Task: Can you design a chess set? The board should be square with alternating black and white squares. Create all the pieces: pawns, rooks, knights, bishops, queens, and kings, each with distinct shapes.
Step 4455:
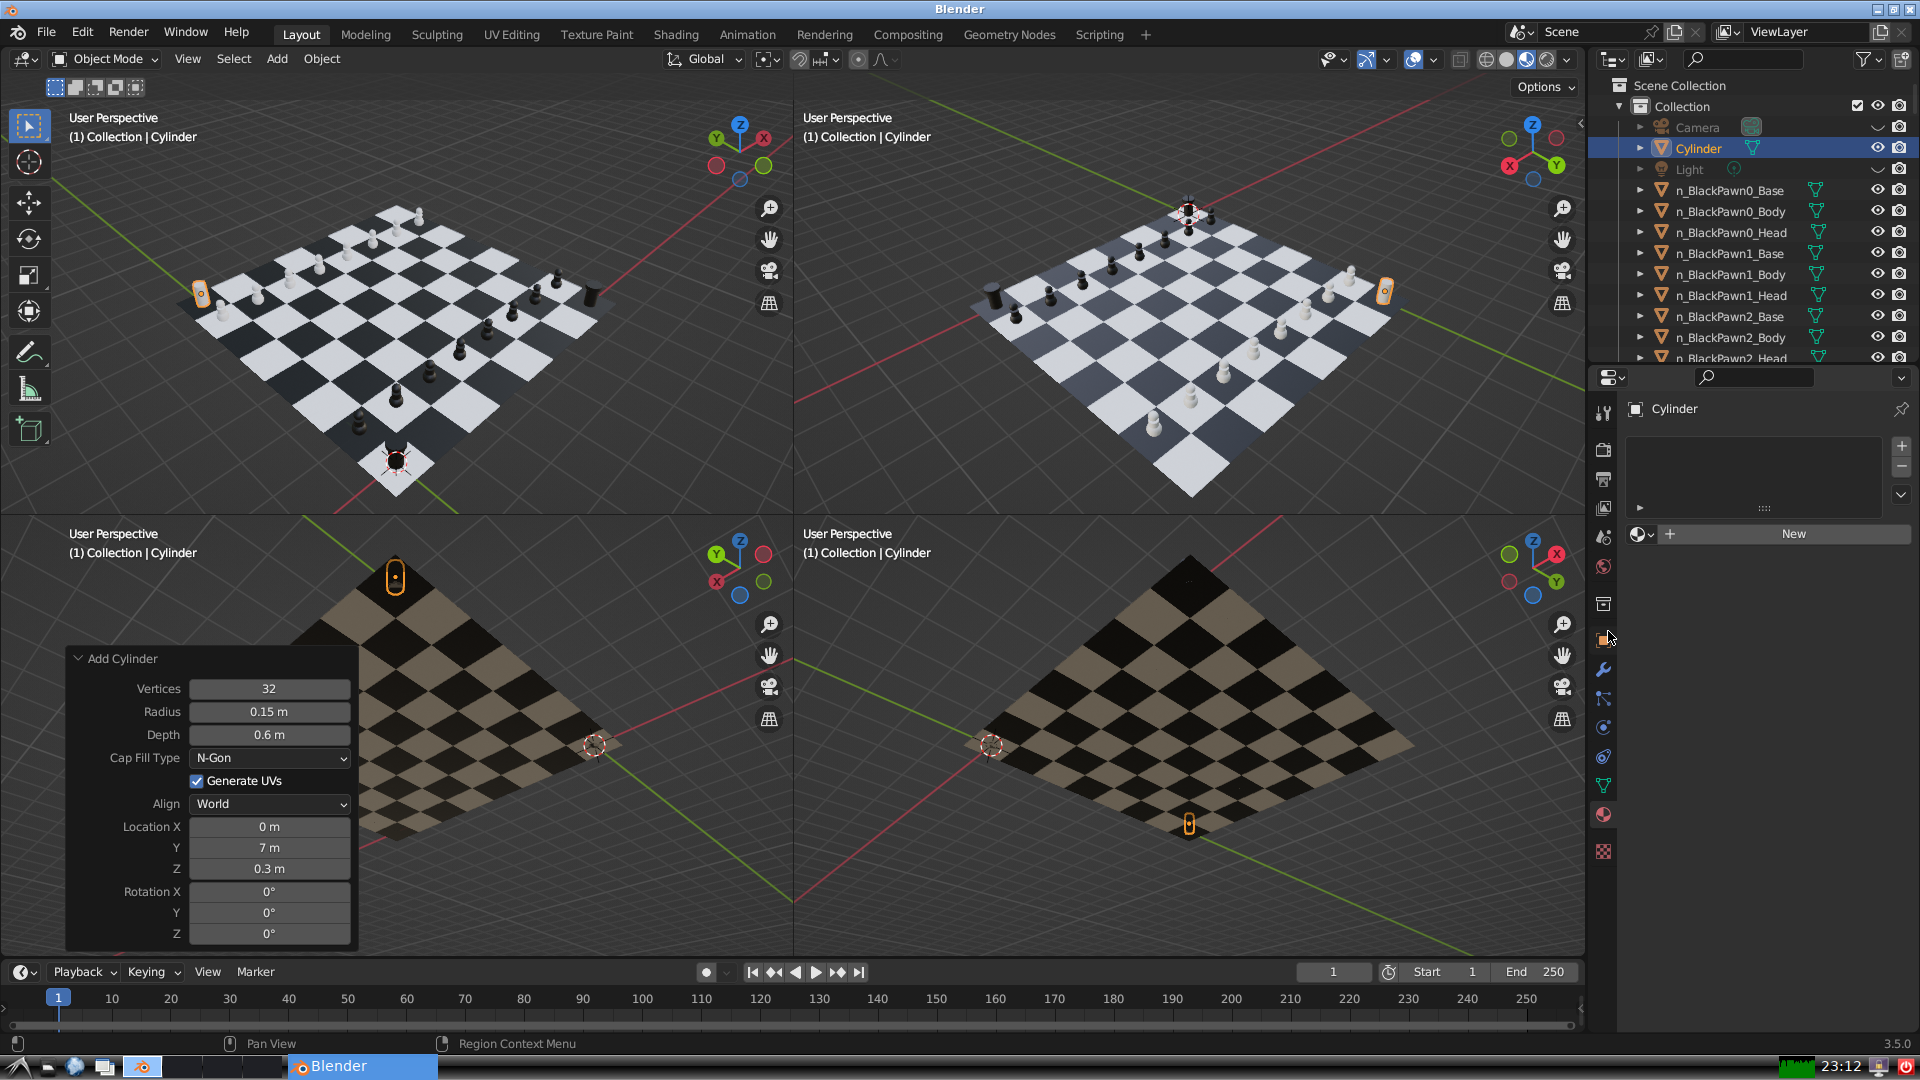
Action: click: no